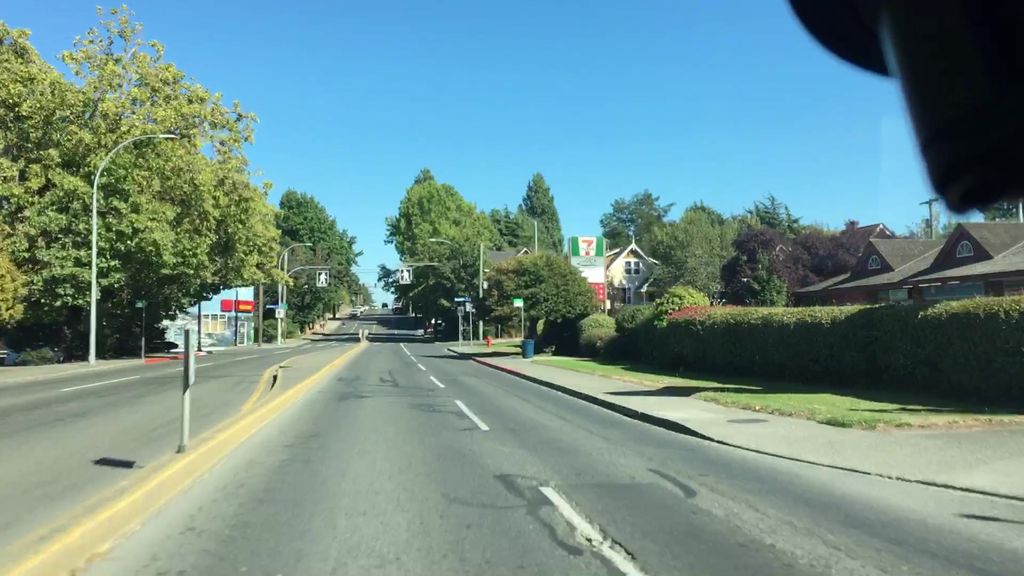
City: victoria